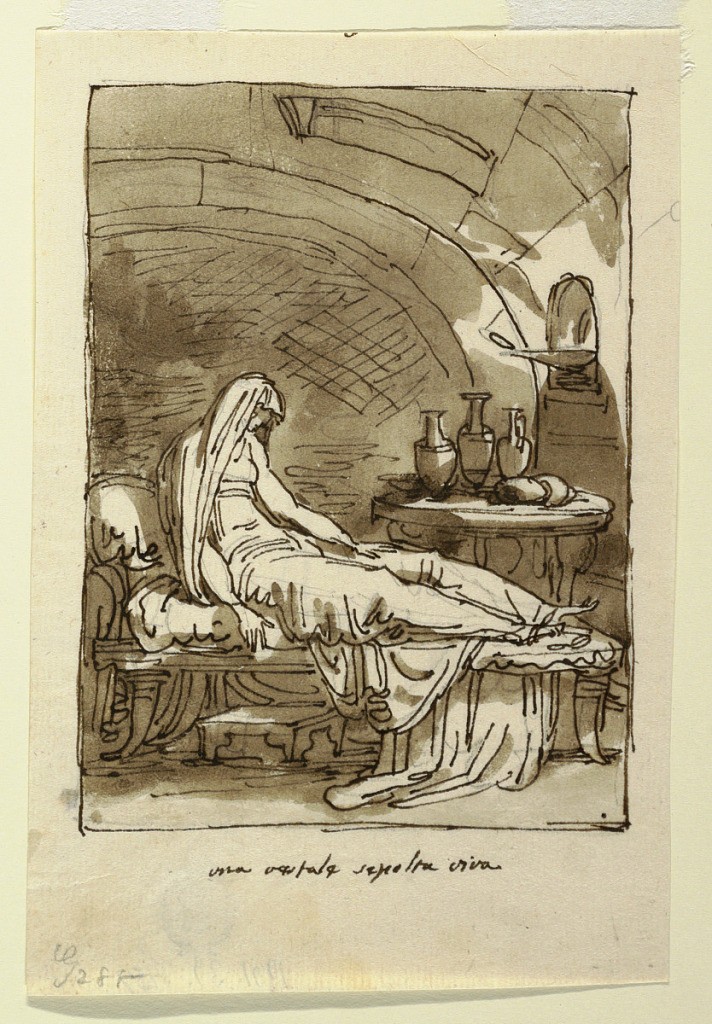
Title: Palazzo Milzetti, Faenza;
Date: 1802–05
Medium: Pen and brown ink, brown wash, over black chalk on white laid paper
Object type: Drawing
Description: Ceiling Design: A Vestal Virgin Buried Alive??? A Vestal lies upon a couch in a vaulted room with table with food, jars and lighted lamp at right.